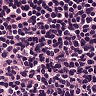
Metastatic tissue present: no